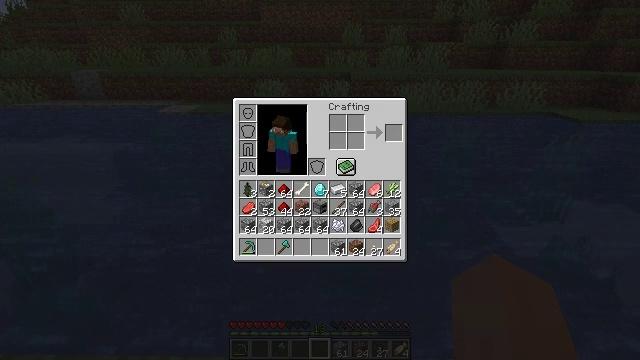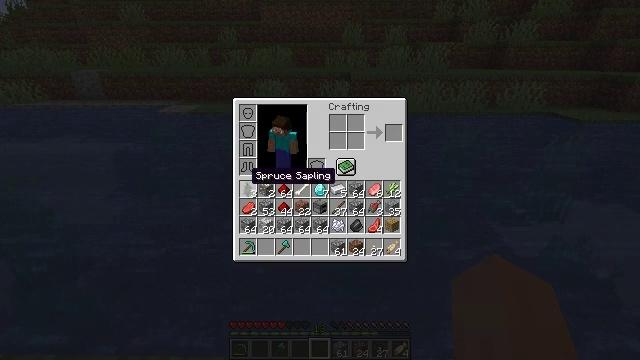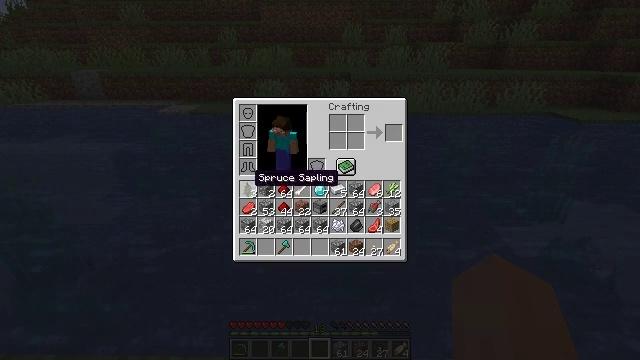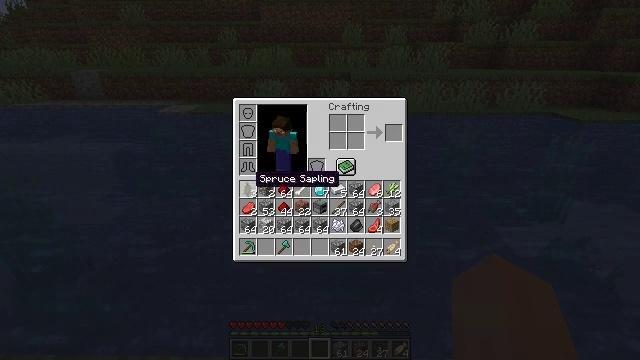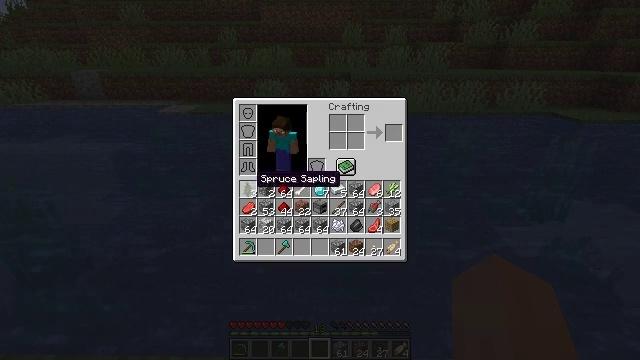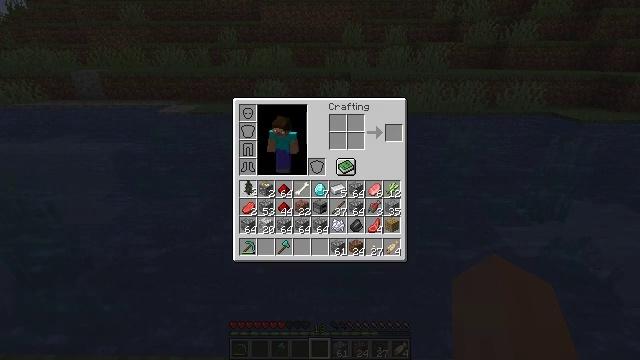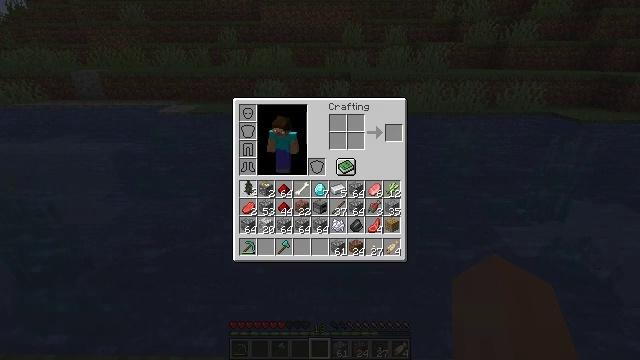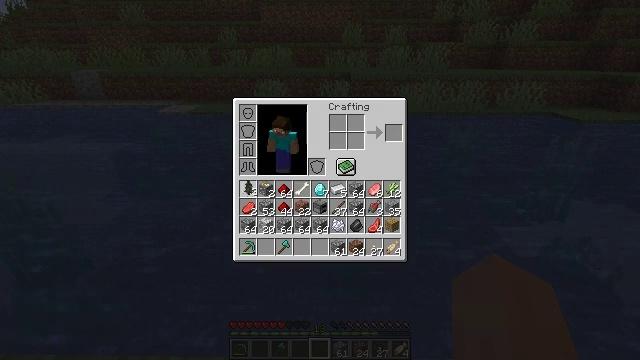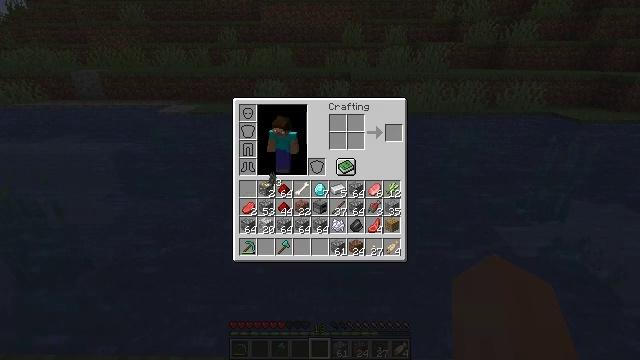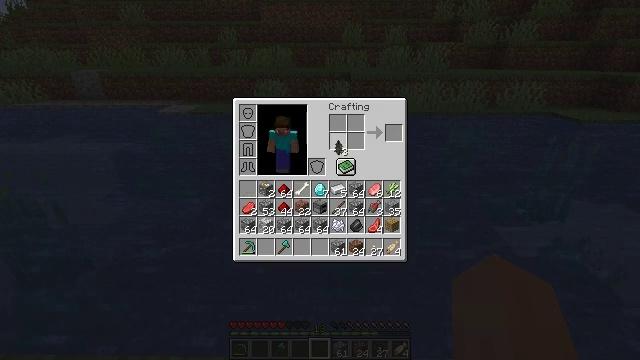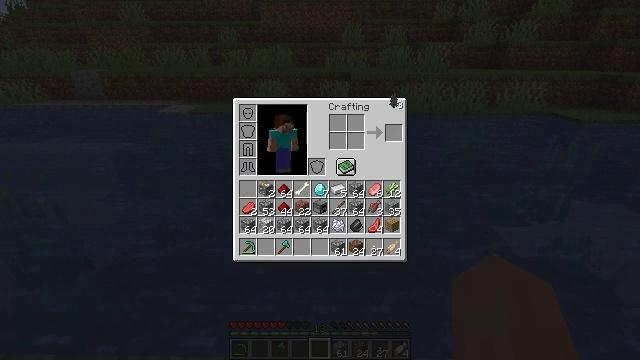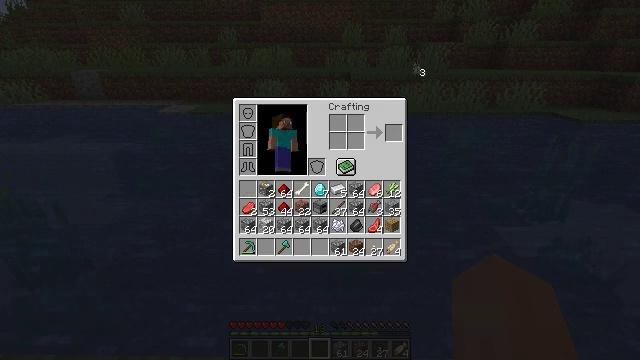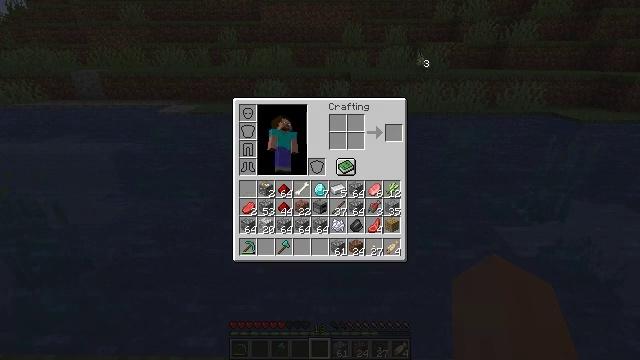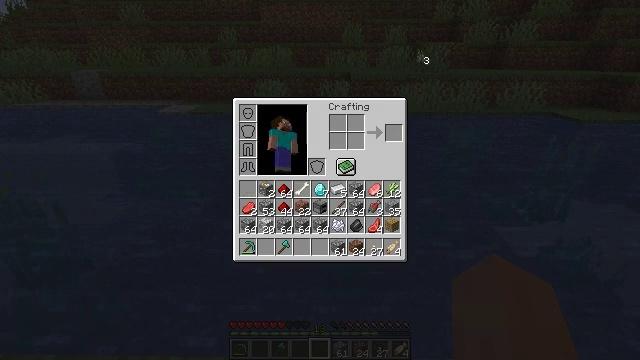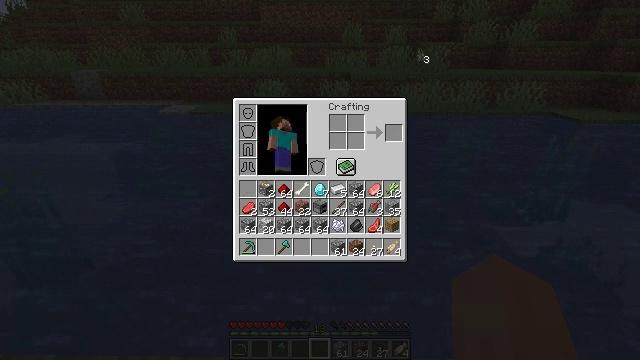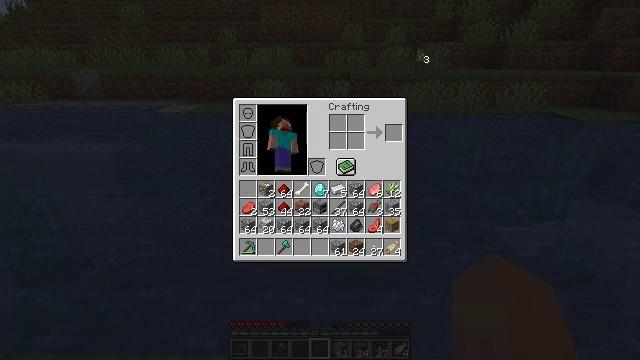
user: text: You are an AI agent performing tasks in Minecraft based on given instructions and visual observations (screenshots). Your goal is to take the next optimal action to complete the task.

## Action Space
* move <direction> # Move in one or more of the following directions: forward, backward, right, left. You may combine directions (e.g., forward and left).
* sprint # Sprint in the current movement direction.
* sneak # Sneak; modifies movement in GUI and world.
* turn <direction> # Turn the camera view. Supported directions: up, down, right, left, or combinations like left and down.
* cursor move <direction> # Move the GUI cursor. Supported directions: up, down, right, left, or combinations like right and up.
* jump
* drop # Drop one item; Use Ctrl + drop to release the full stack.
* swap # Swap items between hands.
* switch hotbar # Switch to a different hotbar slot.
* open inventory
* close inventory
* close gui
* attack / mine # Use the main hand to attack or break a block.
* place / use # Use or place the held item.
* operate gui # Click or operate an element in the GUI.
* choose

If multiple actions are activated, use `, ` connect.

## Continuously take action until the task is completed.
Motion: motion action
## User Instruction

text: Drop a spruce sapling.
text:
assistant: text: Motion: no_op
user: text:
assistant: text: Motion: no_op
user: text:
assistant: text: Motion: no_op
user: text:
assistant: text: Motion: no_op
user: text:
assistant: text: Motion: operate gui
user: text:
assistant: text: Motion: operate gui
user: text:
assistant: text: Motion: no_op
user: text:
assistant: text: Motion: cursor move right and up
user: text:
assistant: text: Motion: cursor move right and up
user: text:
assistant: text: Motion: cursor move right and up
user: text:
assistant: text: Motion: cursor move right and up
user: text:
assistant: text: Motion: cursor move up
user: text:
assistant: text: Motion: no_op
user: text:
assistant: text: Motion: operate gui
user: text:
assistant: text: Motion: operate gui
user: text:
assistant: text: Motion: operate gui
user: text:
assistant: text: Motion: no_op
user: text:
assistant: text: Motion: no_op
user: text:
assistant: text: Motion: no_op
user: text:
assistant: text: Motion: no_op
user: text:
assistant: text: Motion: no_op
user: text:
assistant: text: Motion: no_op